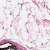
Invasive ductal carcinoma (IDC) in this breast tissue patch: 0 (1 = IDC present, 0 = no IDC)